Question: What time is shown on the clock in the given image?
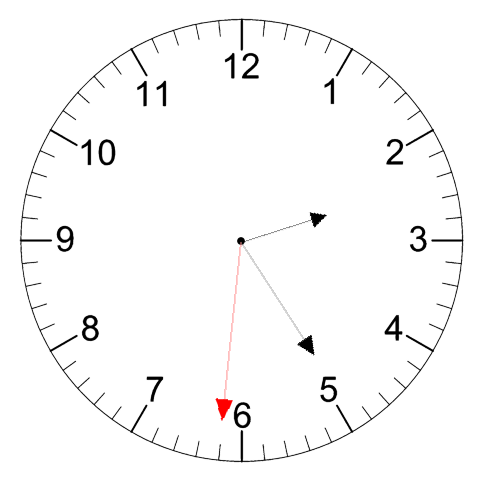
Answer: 02:24:31